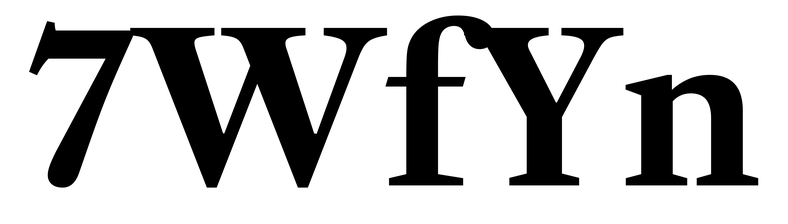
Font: LibreCaslonText_Bold